如图，圆锥的底面半径$OB = 5$，高$OA = 12$，该圆锥的侧面积是（\quad\quad）}

\vspace{0.3cm}
\noindent\textbf{A．$60\pi$ \quad\quad B．$85\pi$ \quad\quad C．$65\pi$ \quad\quad D．$90\pi$}
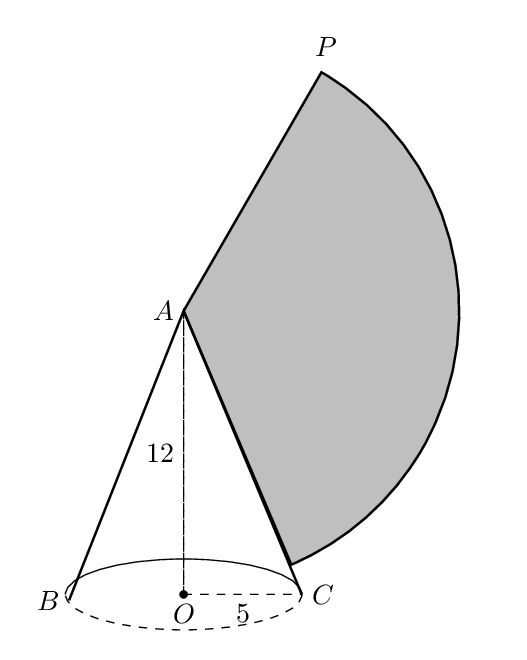
【解答】
\vspace{0.5cm}
\noindent\textbf{【答案】C}

\vspace{0.5cm}
\noindent\textbf{【分析】本题考查了圆锥侧面积的计算：圆锥的侧面展开图为一扇形，这个扇形的弧长等于圆锥底面的周长，扇形的半径等于圆锥的母线长。先利用勾股定理计算出母线长，然后利用扇形的面积公式计算它的侧面积即可．}

\vspace{0.5cm}
\noindent\textbf{【详解】解：圆锥的母线$AC$的长$= \sqrt{5^2 + 12^2} = 13$，}
\noindent\textbf{$\therefore$ 这个圆锥的侧面积$= \dfrac{1}{2} \times 2\pi \times 5 \times 13 = 65\pi$，}
\noindent\textbf{故选：C．}